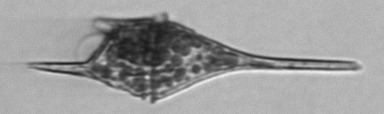
Label: Tripos_lineatus